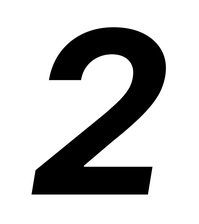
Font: Inter-Italic_Bold_Italic